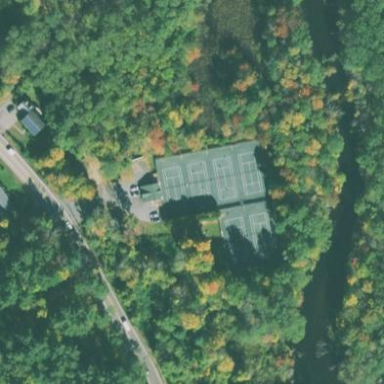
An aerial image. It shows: Tennis court on the leisure land pitch.